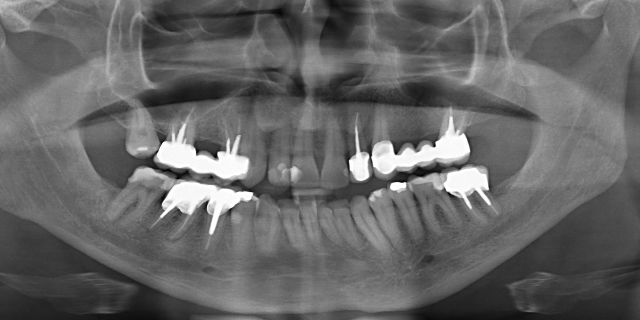
adult